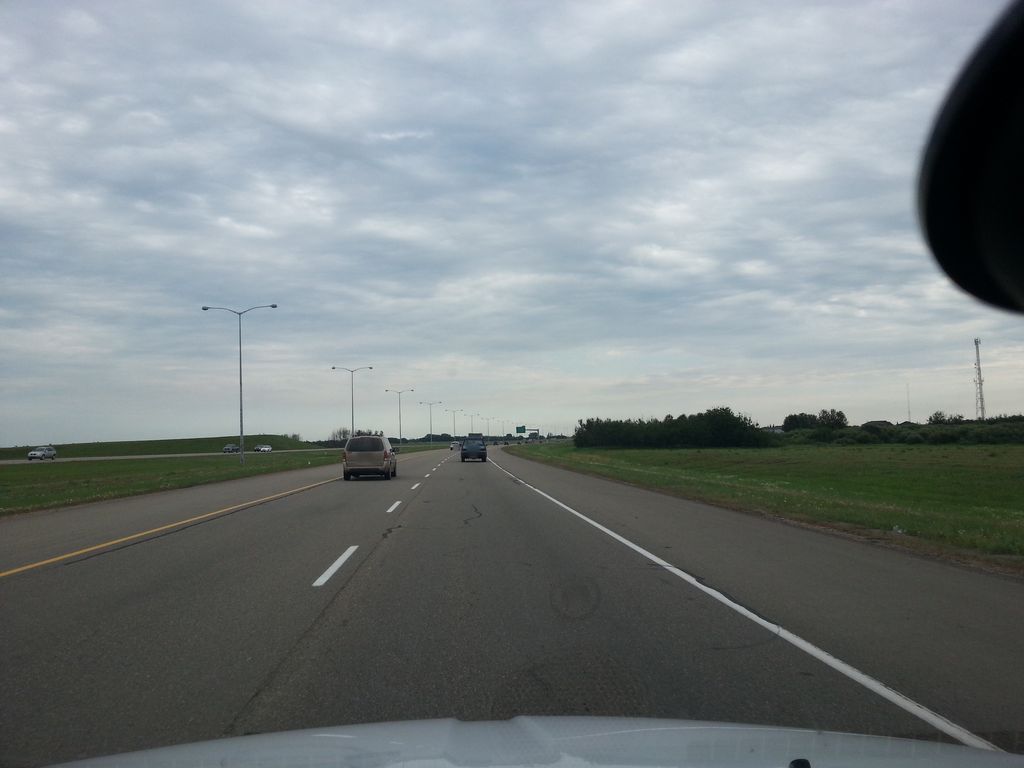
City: edmonton